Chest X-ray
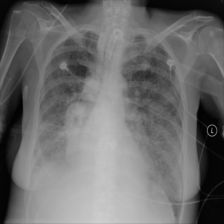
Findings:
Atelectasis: negative
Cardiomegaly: negative
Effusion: negative
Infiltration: negative
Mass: negative
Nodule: negative
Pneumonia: negative
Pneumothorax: negative
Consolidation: negative
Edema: negative
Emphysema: negative
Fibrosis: negative
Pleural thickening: negative
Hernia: negative